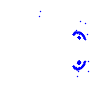
Particle: electron